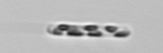
Label: Dactyliosolen_fragilissimus